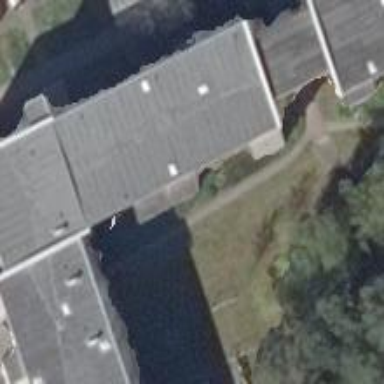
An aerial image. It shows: Flat-roofed apartment building.